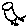
Label: bird